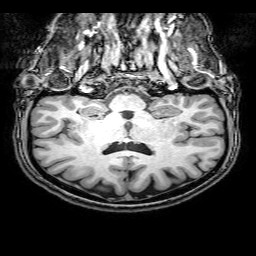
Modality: T1w
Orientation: sagittal
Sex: female
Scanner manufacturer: philips
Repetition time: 0.0081 s
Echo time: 0.0037 s